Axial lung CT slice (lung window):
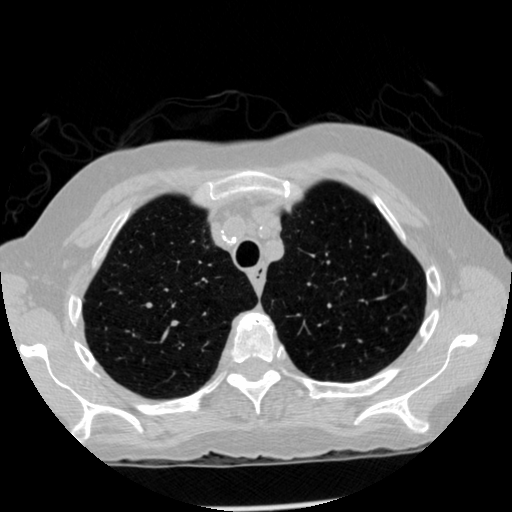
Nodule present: no